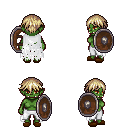
a pixel art fantasy rpg character, female body template, orc, green skin, white tattered cape, white pants, white blonde short bangs hairstyle, brown slippers, shield, four views (front, back, left, right), 2x2 character sprite sheet, small pixel art, hard edges, no anti-aliasing